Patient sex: M
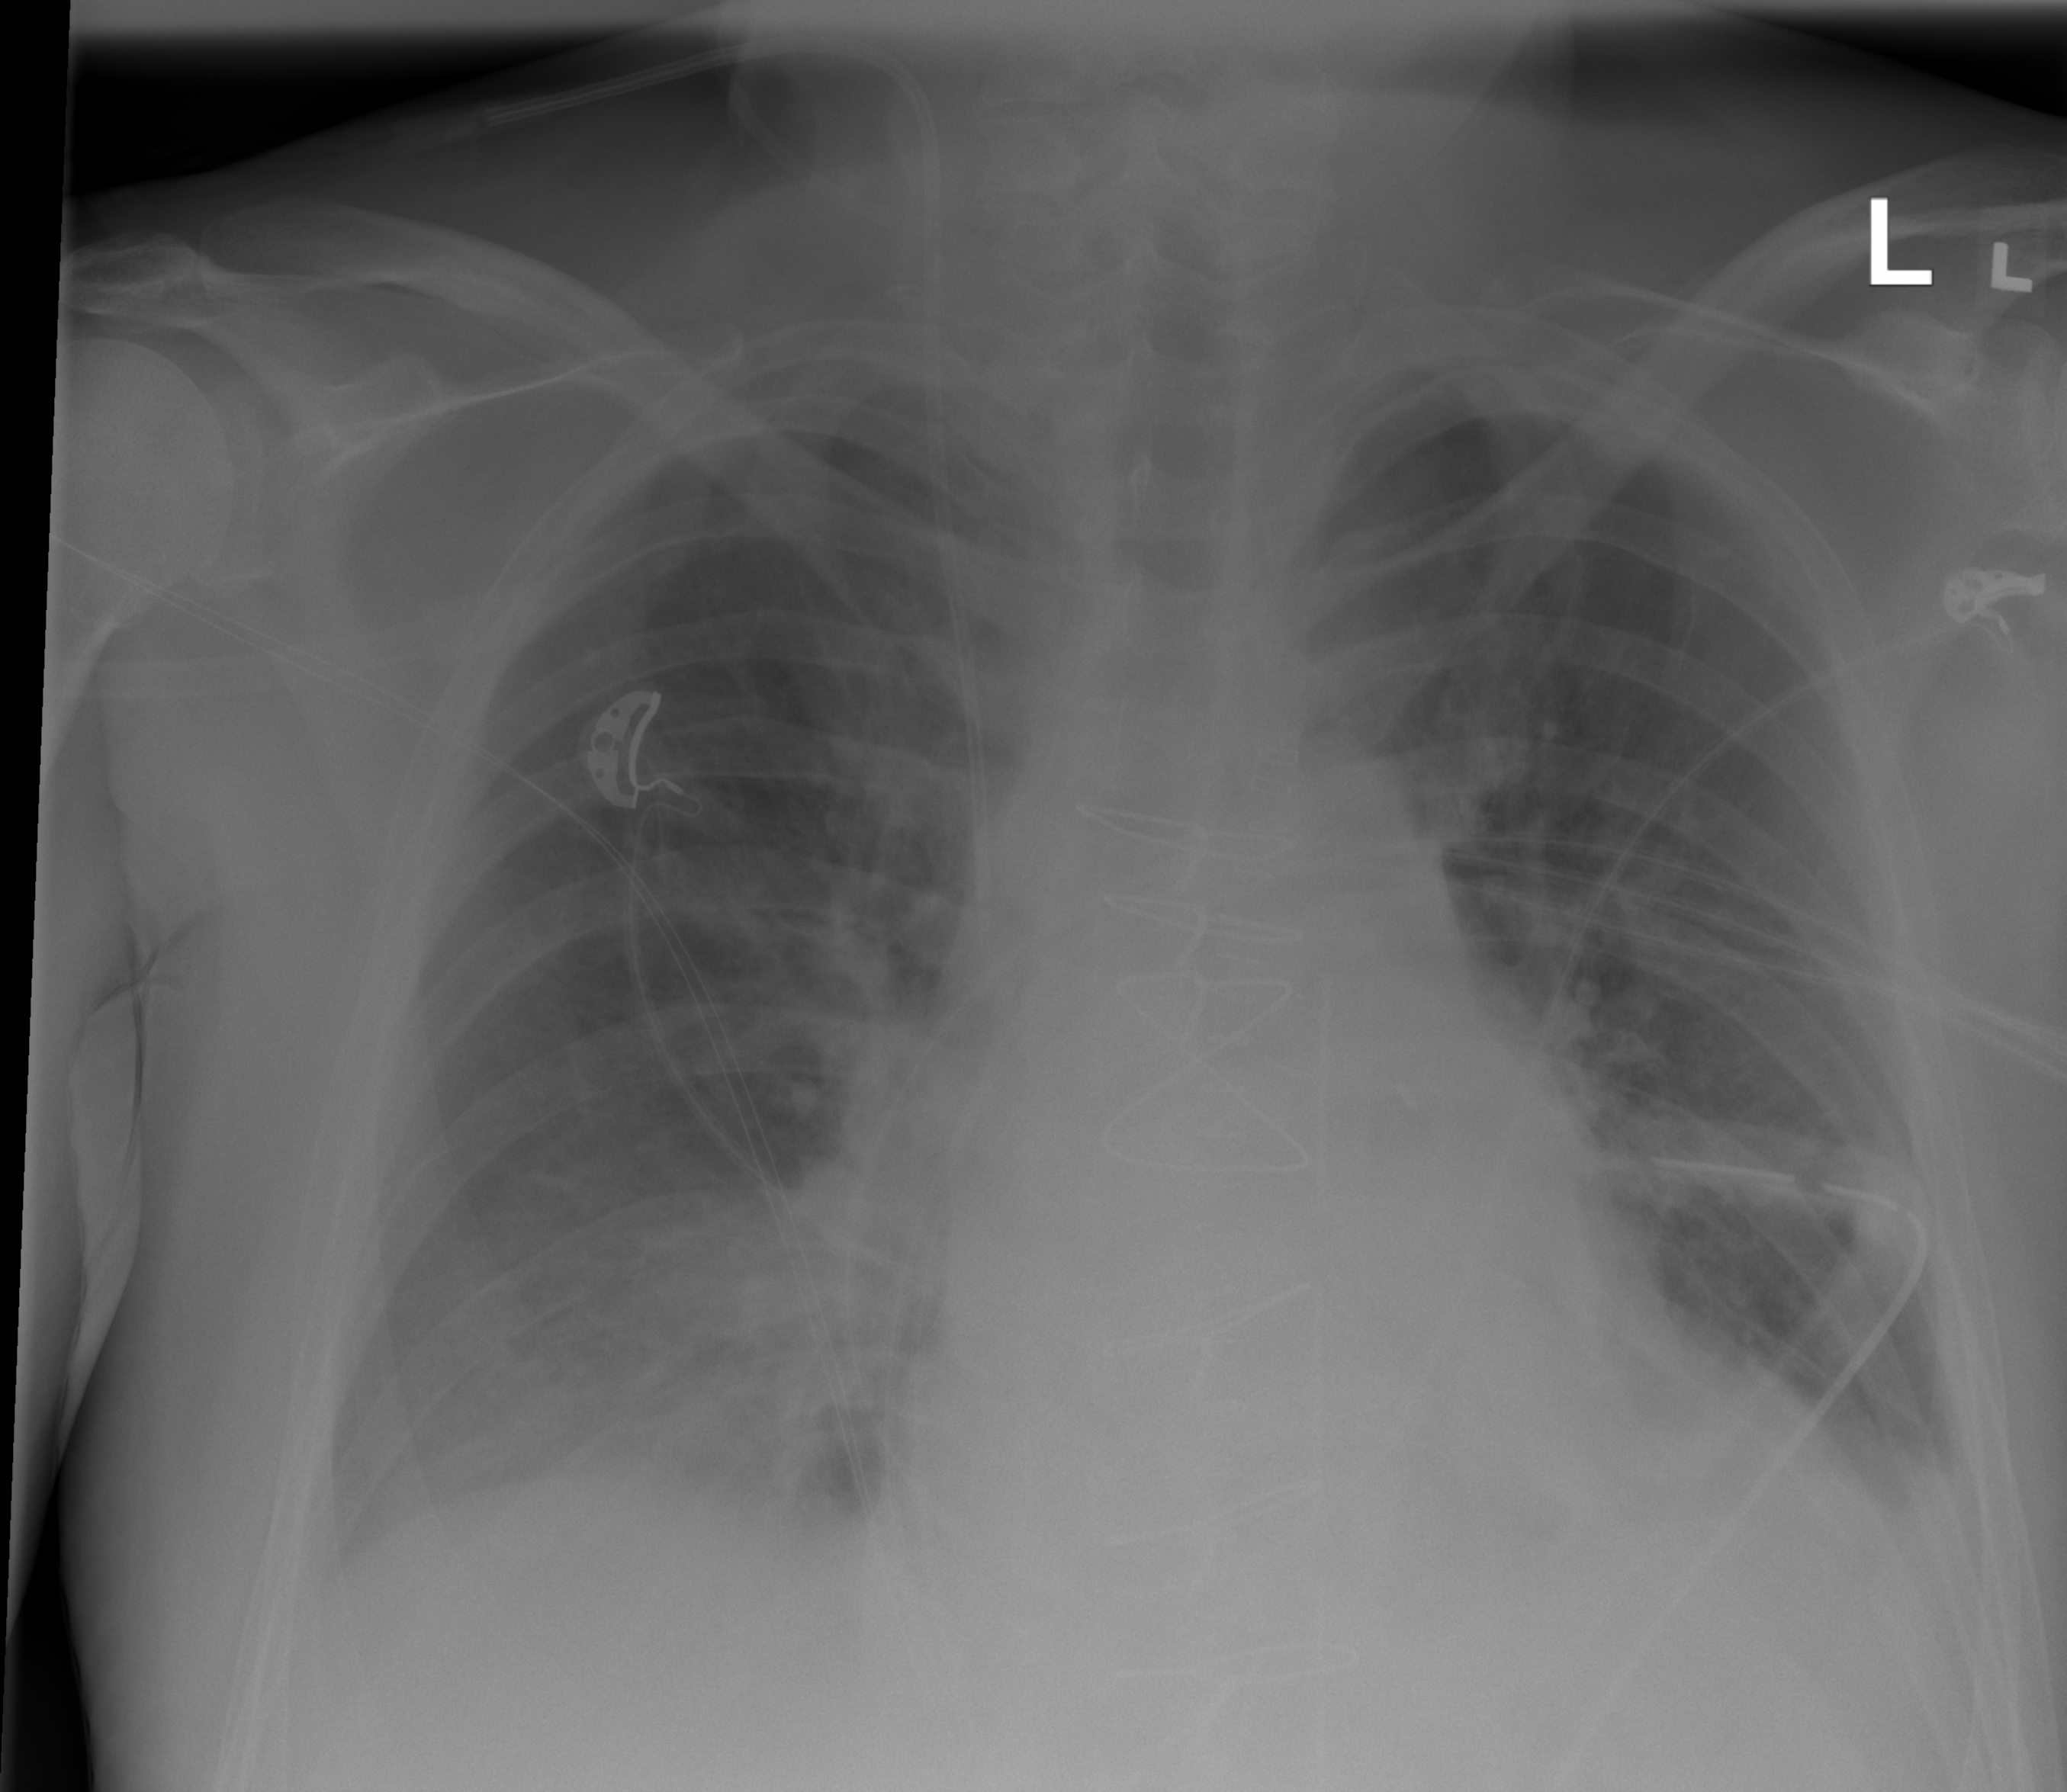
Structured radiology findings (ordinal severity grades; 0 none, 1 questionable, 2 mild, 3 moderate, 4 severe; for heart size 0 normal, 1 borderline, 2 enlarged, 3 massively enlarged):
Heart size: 2
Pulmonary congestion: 2
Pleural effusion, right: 2
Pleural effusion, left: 2
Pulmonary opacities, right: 0
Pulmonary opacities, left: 0
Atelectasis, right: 2
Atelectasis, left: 2